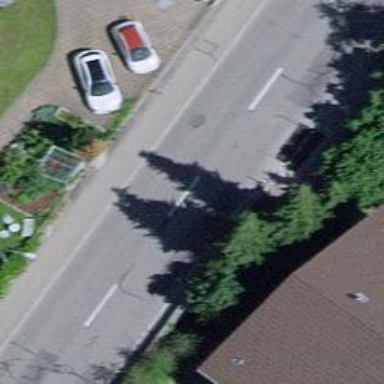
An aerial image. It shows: Bus stop equipped with public transport stop position.